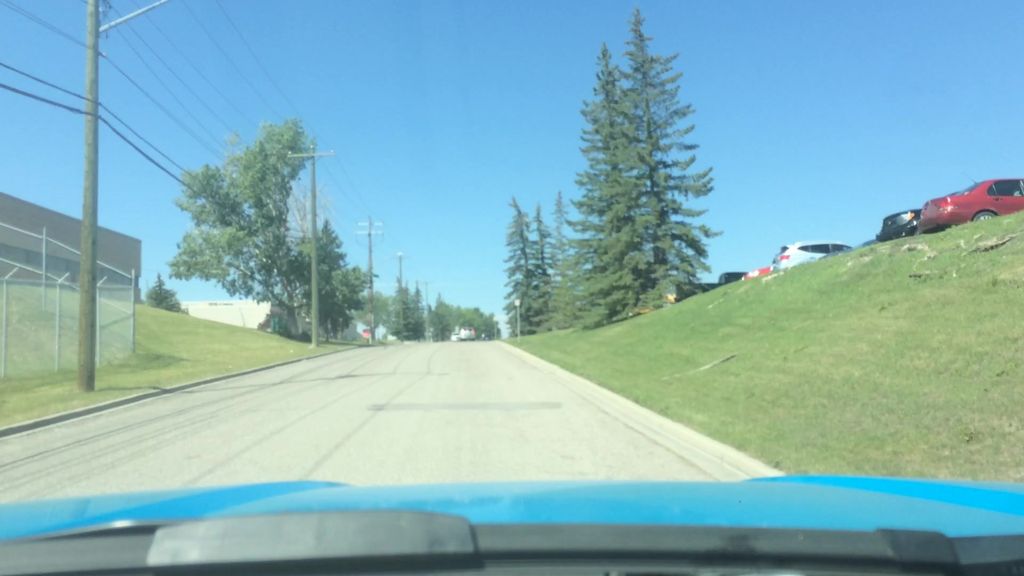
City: calgary